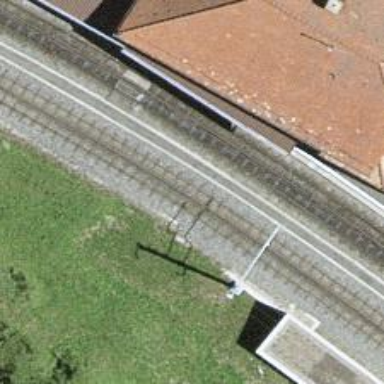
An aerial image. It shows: Siding railway track with electrified contact line.